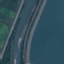
Label: River